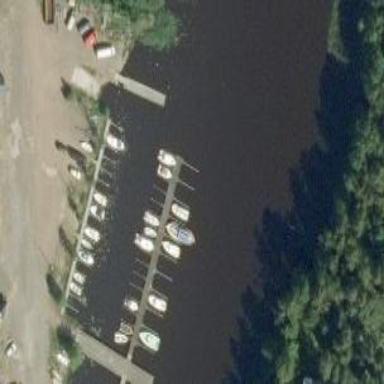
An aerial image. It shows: Boatyard along the waterway.